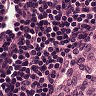
Metastatic tissue present: no